Question: I'm trying to align an input button with a link (class "button"), but in Safari and Chrome there is like 1 pixel difference at the top and I can't figure out why.

'''
<input class="button" name="commit" type="submit" value="Enrol" />
<a href="#" class="button" id="cancel">Cancel</a>
input.button {
height: 38px;
font-size: 18px;
color: white;
font-weight: normal;
font-style: normal;
background: #4D28B2;
border: 1px solid gray;
padding: 5px;
}
a.button {
display: inline-block;
padding: 5px;
height: 24px;
font-size: 18px;
color: white;
text-decoration: none;
font-weight: normal;
font-style: normal;
text-align: left;
background-color: #4D28B2;
border: 1px solid gray;
}
'''
What's the problem and how can I solve it?
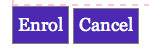
Answer: Remove the padding, set the heights to the same value, adjust the vertical align on both, and then do box-sizing for all the browsers.
Here's a link to a working example. <URL>
And the code:
'''
input.button {
height: 38px;
font-size: 18px;
color: white;
font-weight: normal;
font-style: normal;
background: #4D28B2;
border: 1px solid gray;
vertical-align: middle;
padding: 0px 5px;
}
a.button {
display: inline-block;
height: 38px;
font-size: 18px;
color: white;
text-decoration: none;
font-weight: normal;
font-style: normal;
text-align: left;
background-color: #4D28B2;
border: 1px solid gray;
vertical-align: middle;
line-height: 38px;
padding: 0px 5px;
-webkit-box-sizing: border-box;
-moz-box-sizing: border-box;
-ms-box-sizing: border-box;
}
'''
This code could be reduced in verbosity, but you get the idea.